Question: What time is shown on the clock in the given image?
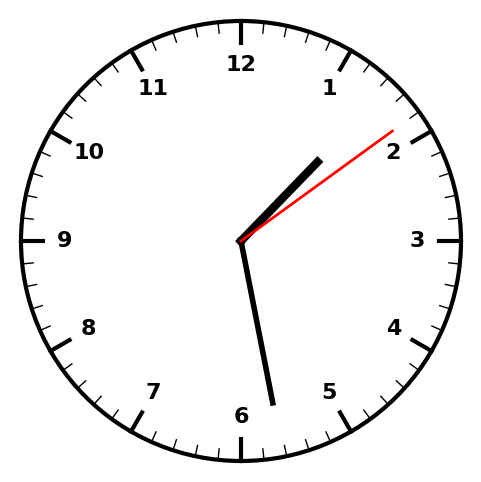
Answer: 01:28:09